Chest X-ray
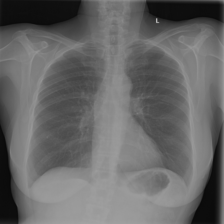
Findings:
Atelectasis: negative
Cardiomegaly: negative
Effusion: negative
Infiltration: negative
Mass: negative
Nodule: negative
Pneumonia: negative
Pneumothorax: negative
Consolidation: negative
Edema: negative
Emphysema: negative
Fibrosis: negative
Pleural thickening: negative
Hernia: negative